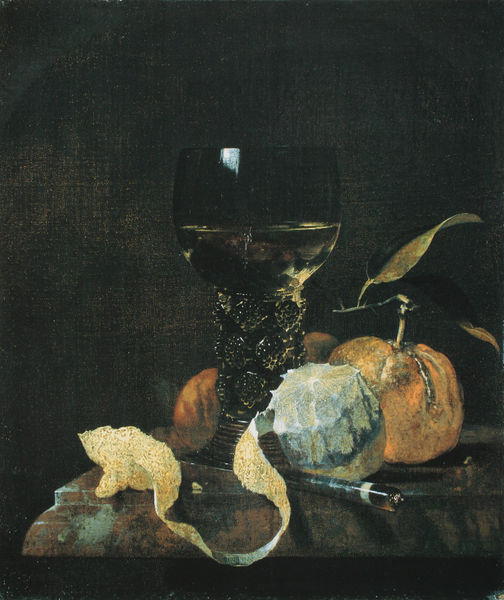
Titel: Stilleben mit Römer, Zitrone und Orangen
Künstler: Willem Kalf
Standort: Karlsruhe
Institution: Staatliche Kunsthalle
Schlagwörter: blätter, dunkel, gemälde, getränk, glas, orange, tisch, obst, messer, schale, dunkelheit, kelch, blatt, renaissance, frucht, früchte, kürbis, stilleben, stillleben, mandarine, orangen, ecke, düster, italien, wein, kante, tischkante, tischplatte, schimmel, chiaroscuro, geschält, schälen, caravaggio, weißwein, 1500